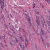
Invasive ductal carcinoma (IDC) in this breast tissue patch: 1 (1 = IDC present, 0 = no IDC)